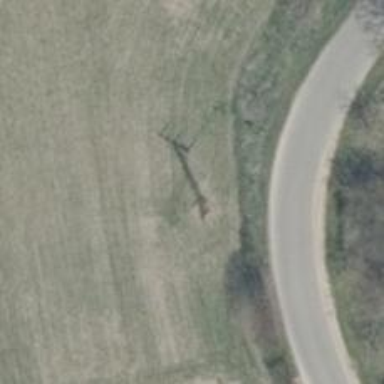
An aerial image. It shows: Power pole.